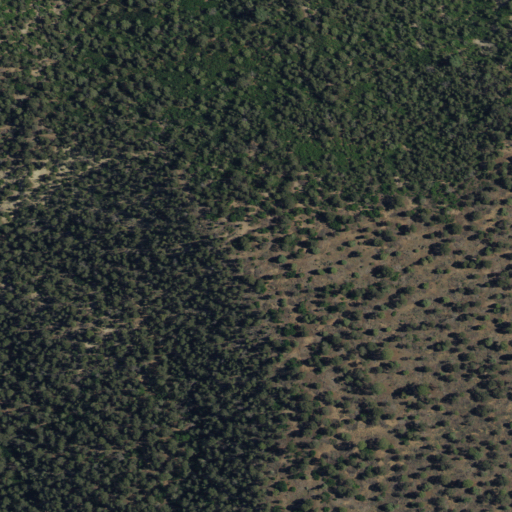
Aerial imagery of mountain in New Mexico named La Mesita containing evergreen forest and shrub